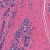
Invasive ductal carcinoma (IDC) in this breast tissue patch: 0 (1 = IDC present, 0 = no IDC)